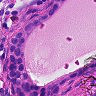
Metastatic tissue present: yes